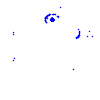
Particle: pion